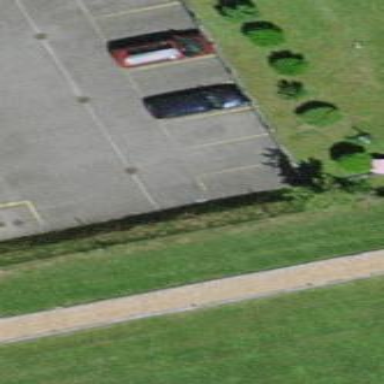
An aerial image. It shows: Street-side parking lot with asphalt surface.